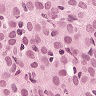
Metastatic tissue present: yes